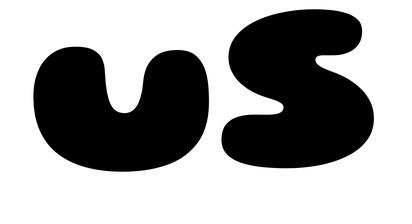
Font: Gluten_Black